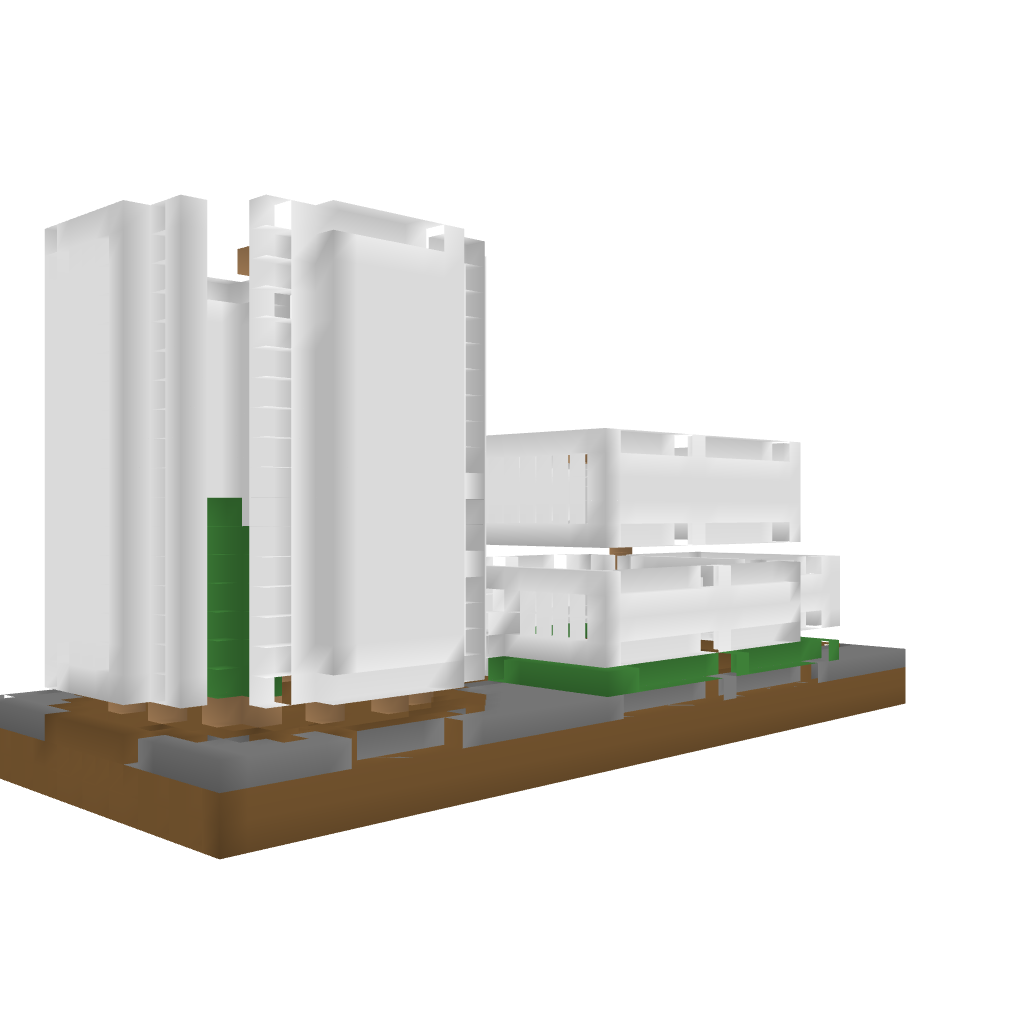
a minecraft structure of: The Maymont Home bad low quality